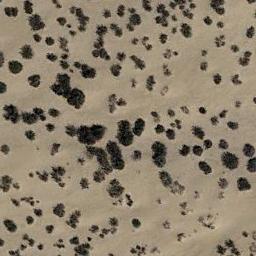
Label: chaparral